Aerial crown-view tile of a tropical tree (Barro Colorado Island, Panama), acquired 20240716:
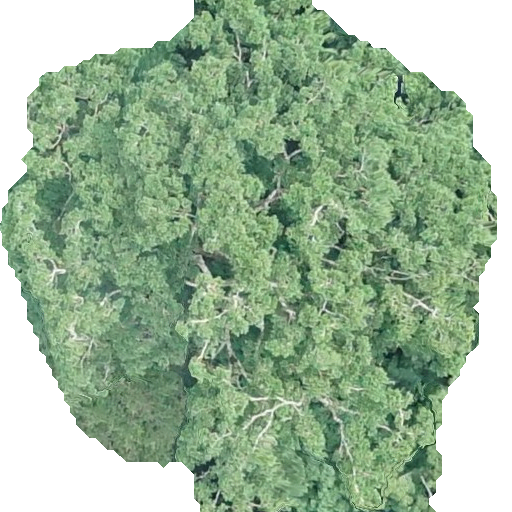
Species: Brosimum alicastrum
GBIF accepted scientific name: Brosimum alicastrum
Crown area: 308.992 m²